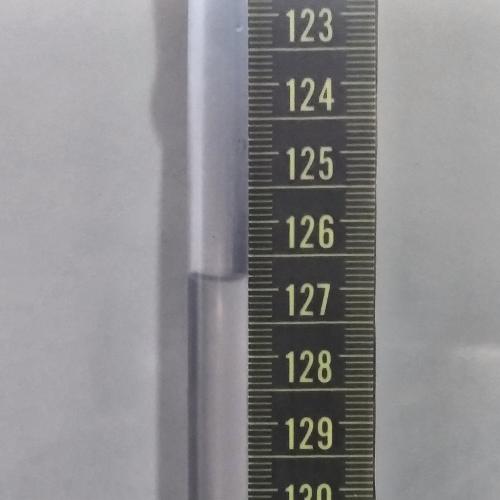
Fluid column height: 126.8 cm